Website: bh-photo
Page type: customer-info-address
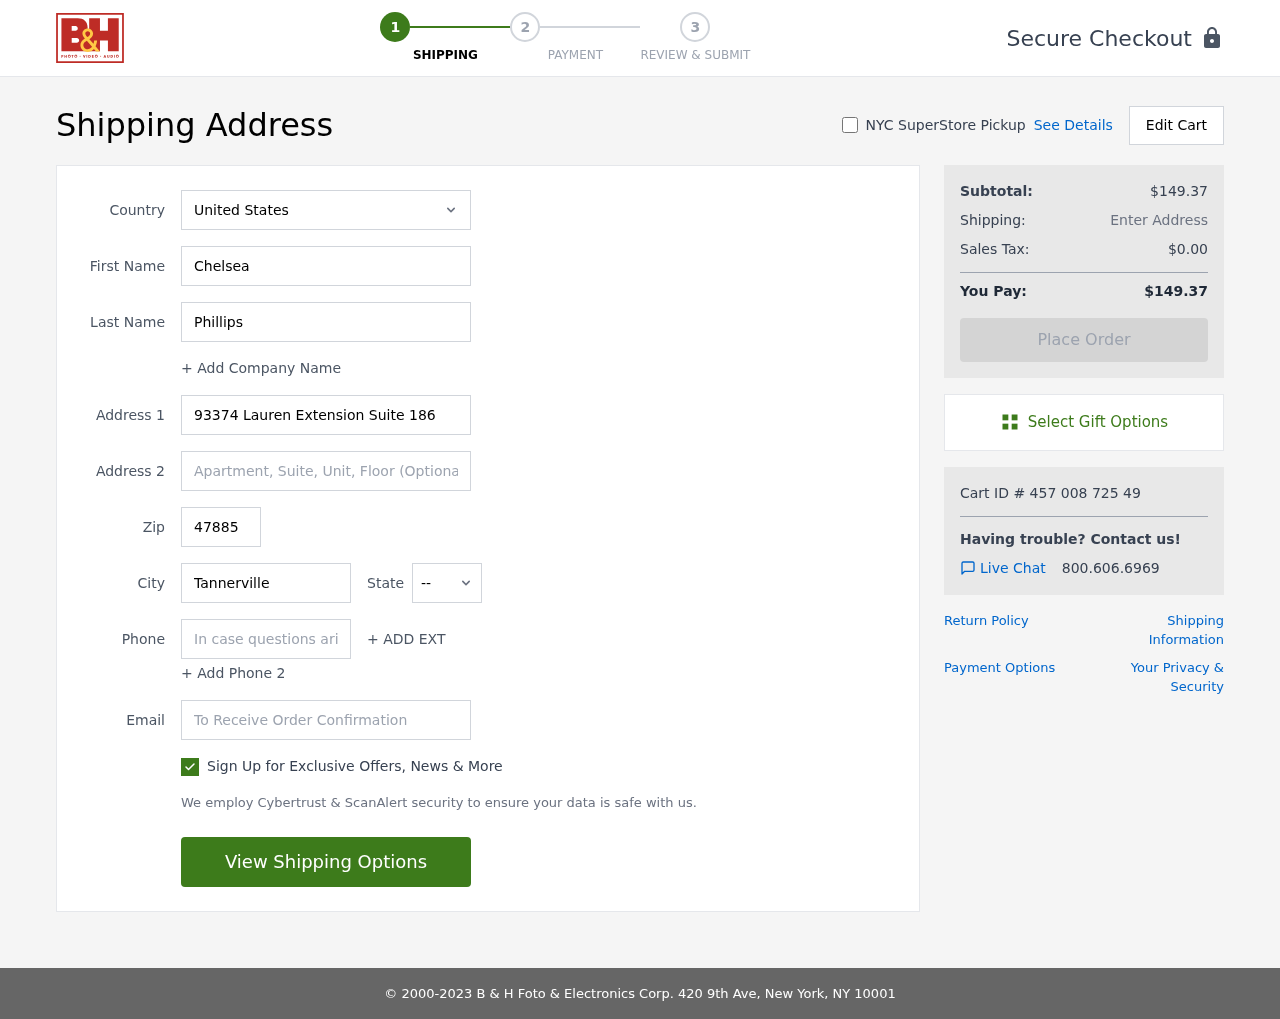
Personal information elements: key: PII_CITY
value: Tannerville
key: PII_COUNTRY
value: United States
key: PII_EMAIL
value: chelsea_phillips@hotmail.com
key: PII_FIRSTNAME
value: Chelsea
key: PII_LASTNAME
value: Phillips
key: PII_PHONE
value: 5625700208
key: PII_POSTCODE
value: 47885
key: PII_STATE_ABBR
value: FL
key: PII_STREET
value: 93374 Lauren Extension Suite 186
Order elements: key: ORDER_SUBTOTAL
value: $149.37
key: ORDER_TAX
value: $0.00
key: ORDER_TOTAL
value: $149.37
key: ORDER_ID
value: Cart ID # 457 008 725 49